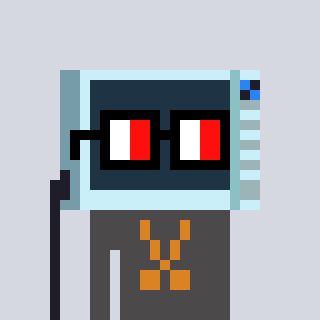
a pixel art character with square glasses with black frames and red eyes, a microwave-shaped head and a grayscale-colored body on a cool background